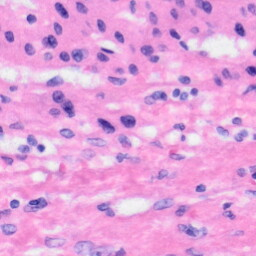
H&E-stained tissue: Liver